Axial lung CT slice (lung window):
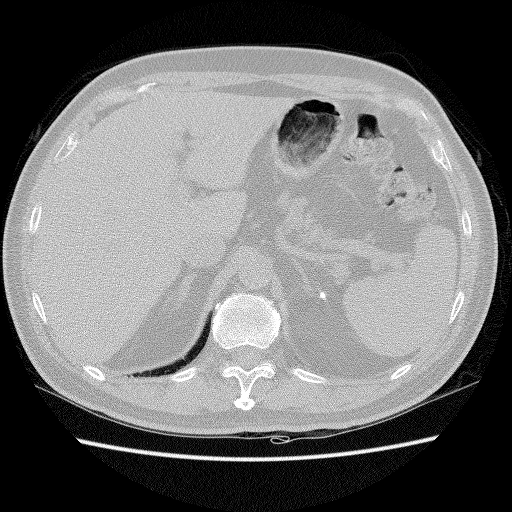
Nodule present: no